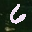
Label: 6